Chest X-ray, AP view. Patient: 69 years old, sex M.
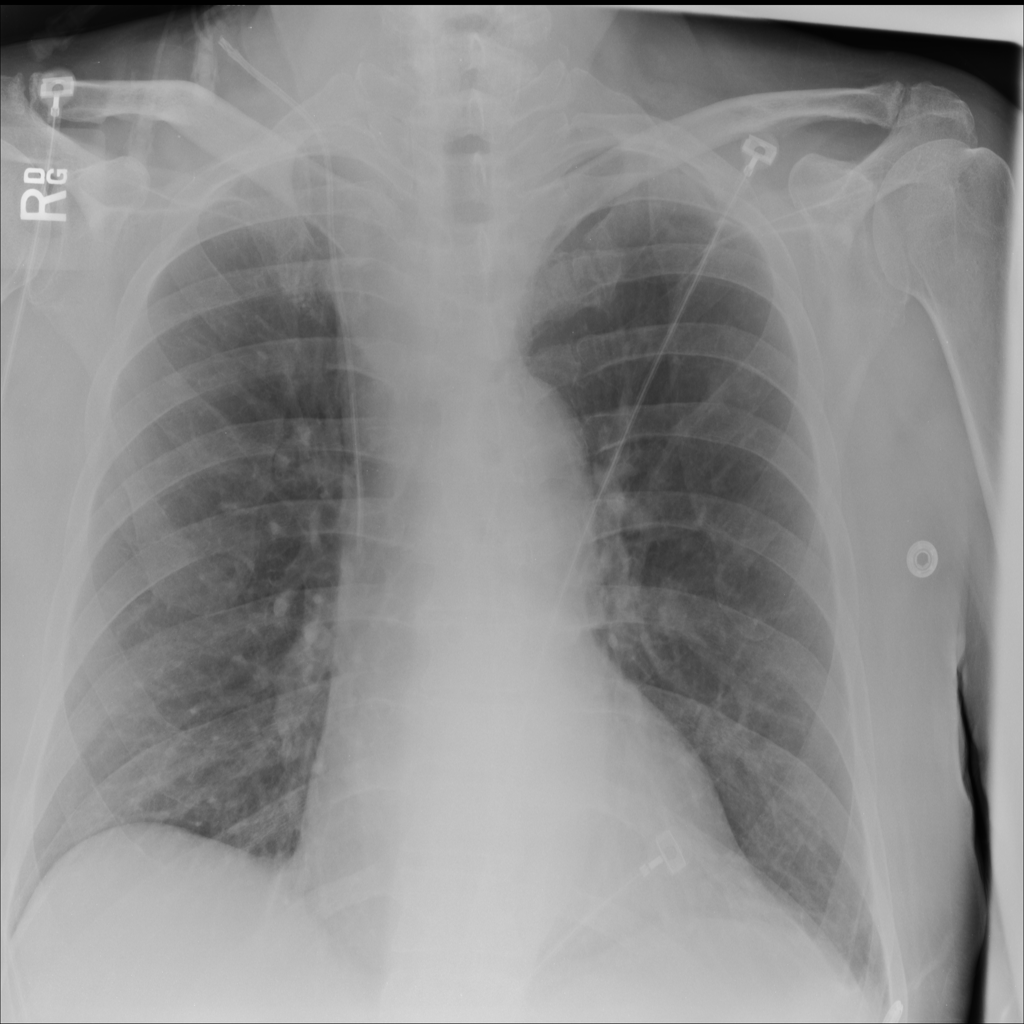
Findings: No Finding